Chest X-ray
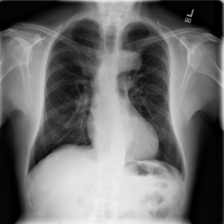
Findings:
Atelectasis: negative
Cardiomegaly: negative
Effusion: negative
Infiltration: negative
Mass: negative
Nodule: negative
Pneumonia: negative
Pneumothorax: negative
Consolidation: negative
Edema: negative
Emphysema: negative
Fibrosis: negative
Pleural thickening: negative
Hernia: negative